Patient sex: M
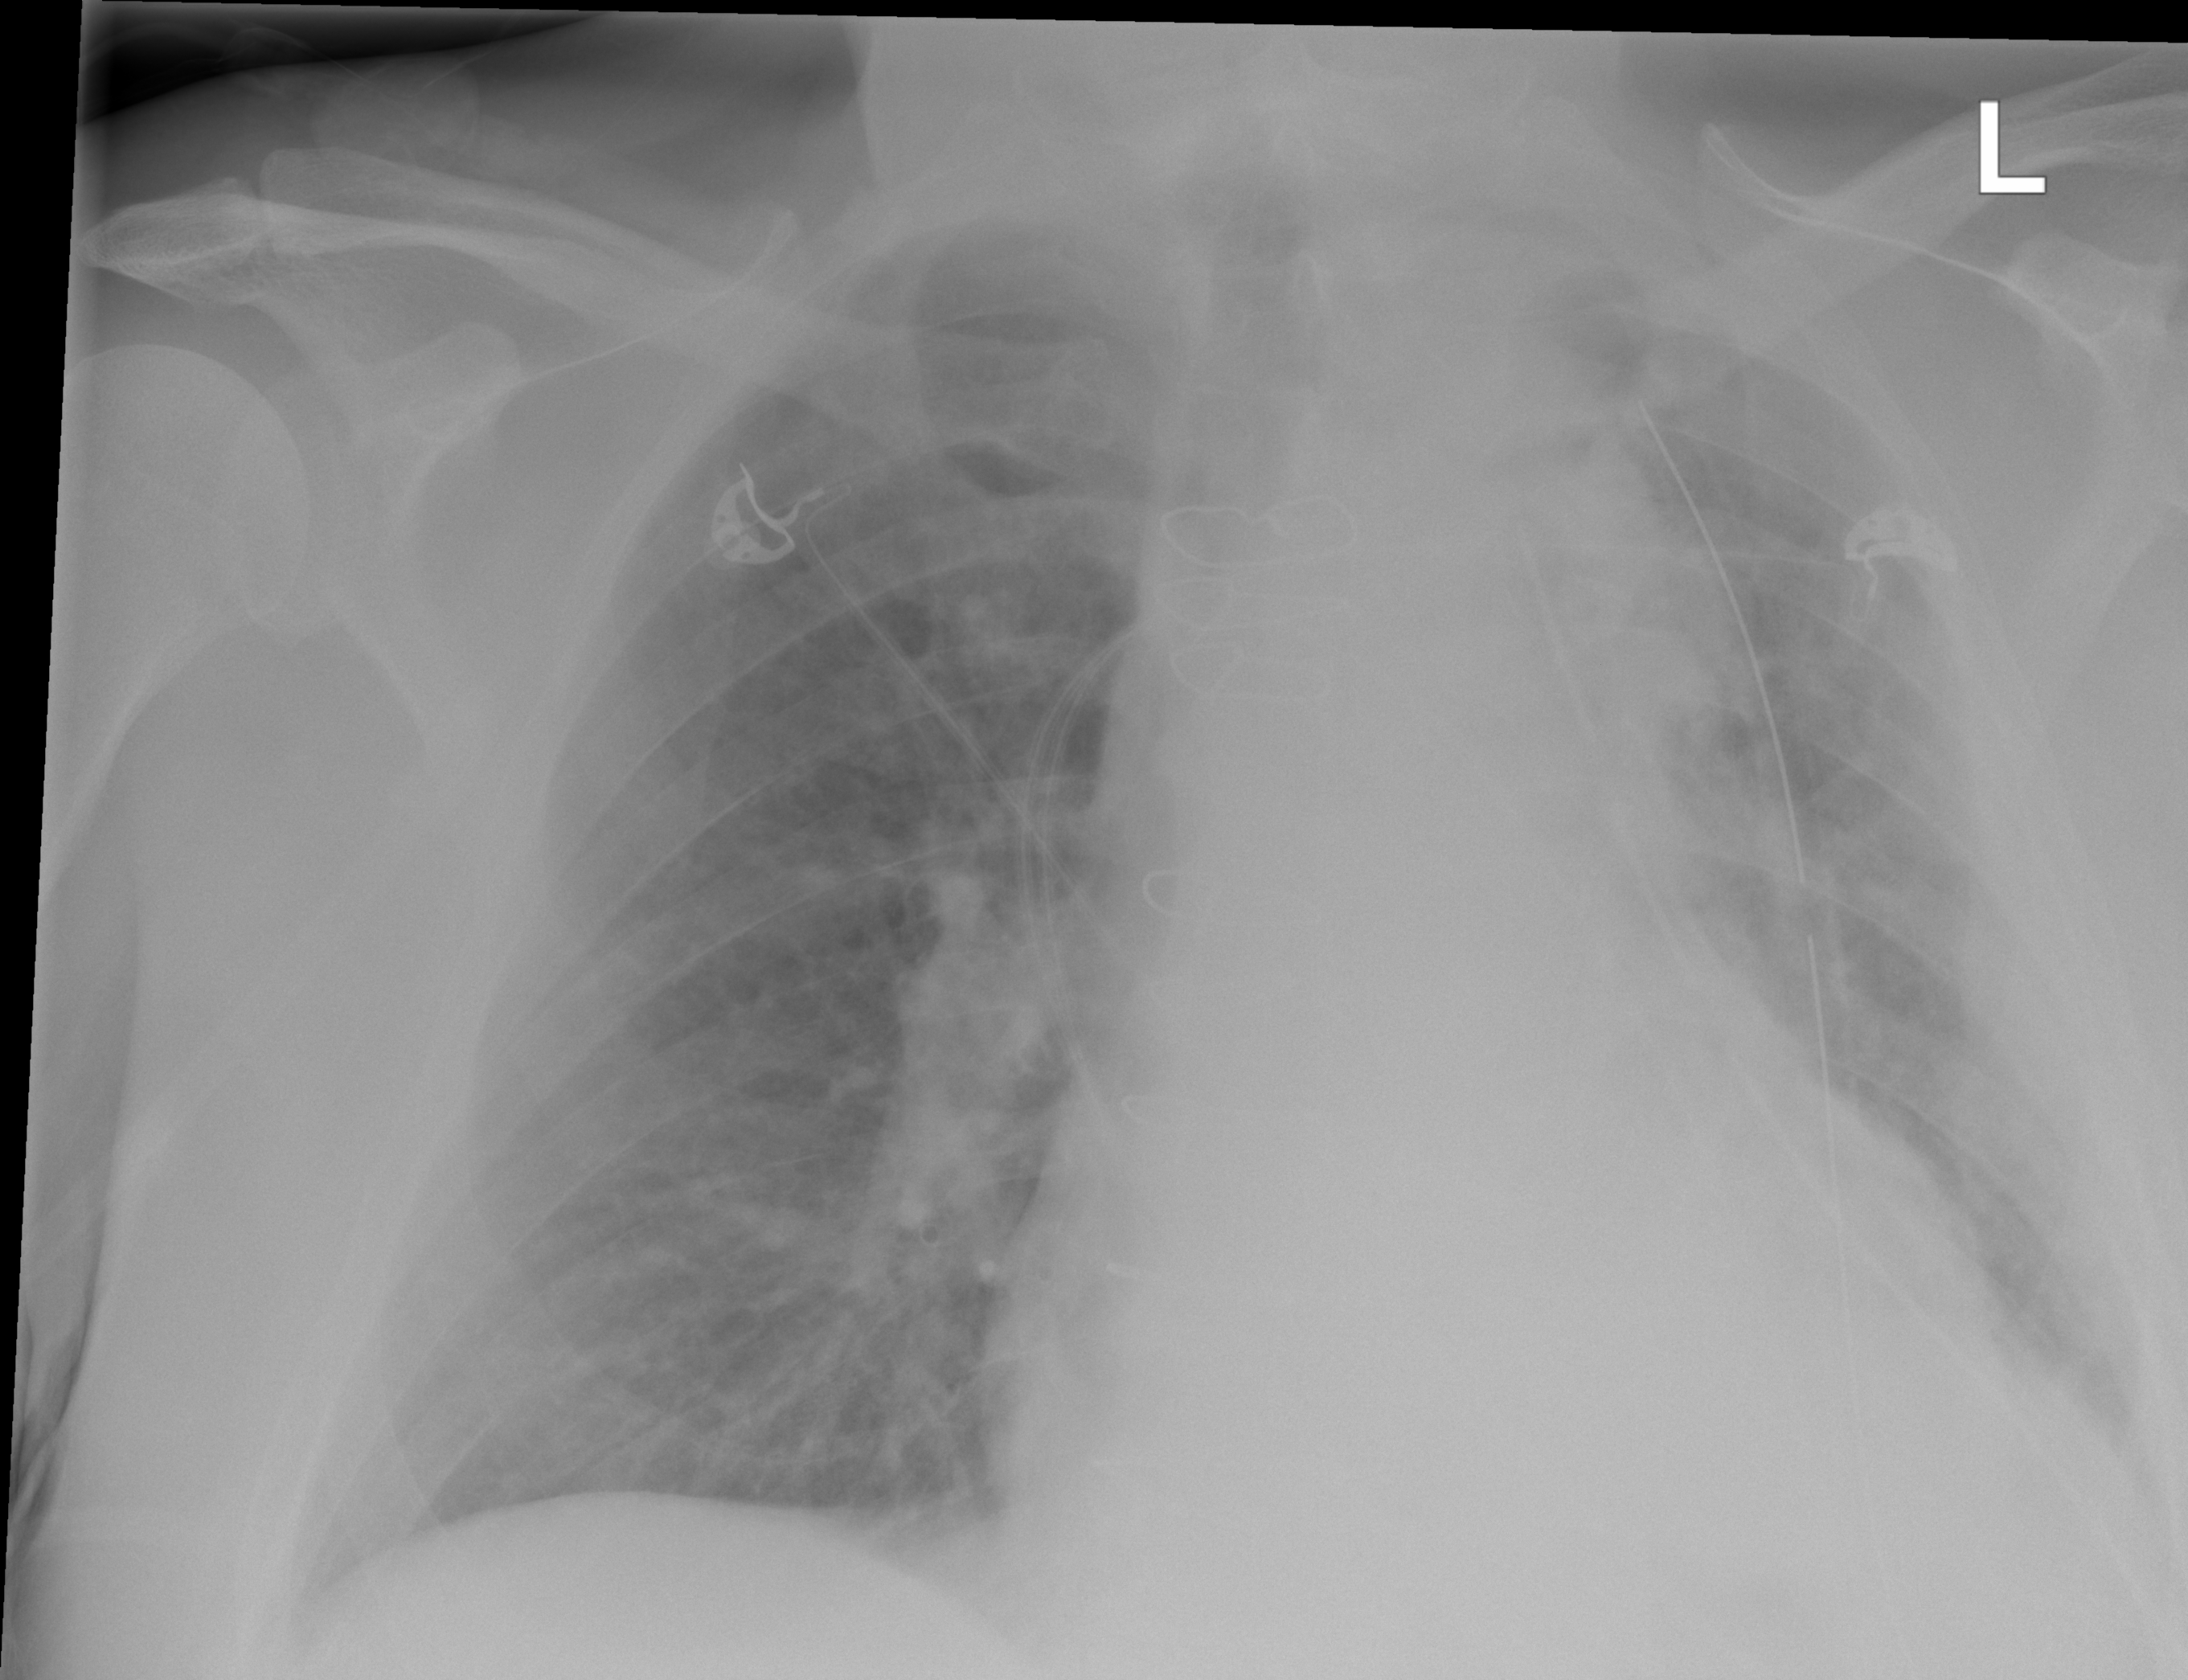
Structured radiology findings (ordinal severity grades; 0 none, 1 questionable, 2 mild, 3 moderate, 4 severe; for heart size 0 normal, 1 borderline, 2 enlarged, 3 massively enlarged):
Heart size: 2
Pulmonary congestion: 2
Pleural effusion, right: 0
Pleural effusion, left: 2
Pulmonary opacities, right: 2
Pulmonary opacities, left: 2
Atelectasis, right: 0
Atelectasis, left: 2